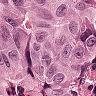
Metastatic tissue present: yes